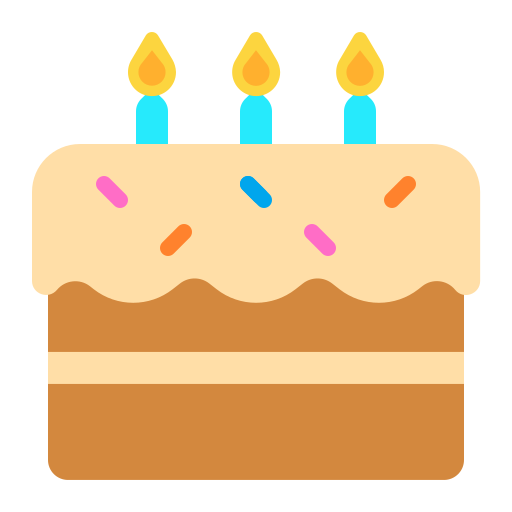
birthday cake flat